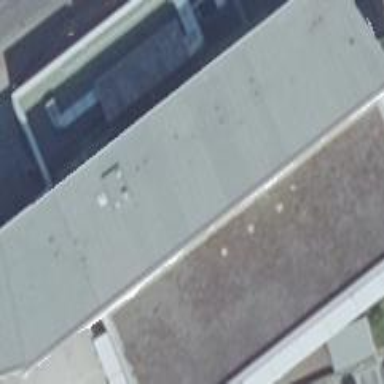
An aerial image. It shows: Part of building with flat white roof made of silver tar paper.